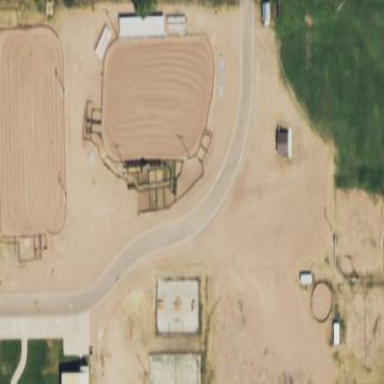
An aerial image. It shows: Equestrian park for leisure and horseback riding.